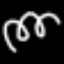
Label: squiggle